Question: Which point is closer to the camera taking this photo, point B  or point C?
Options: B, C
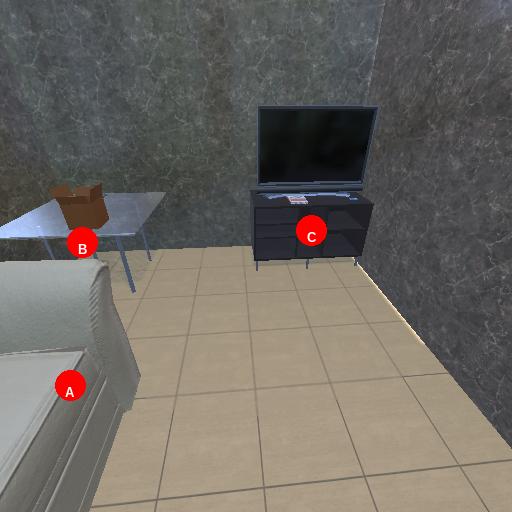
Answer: B